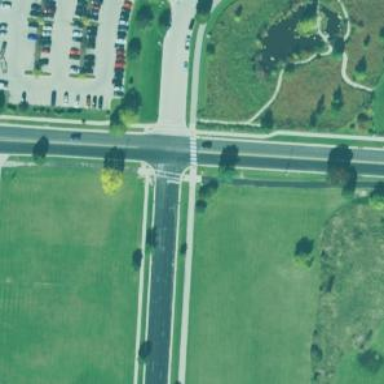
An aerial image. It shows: Uncontrolled crossing on the road.